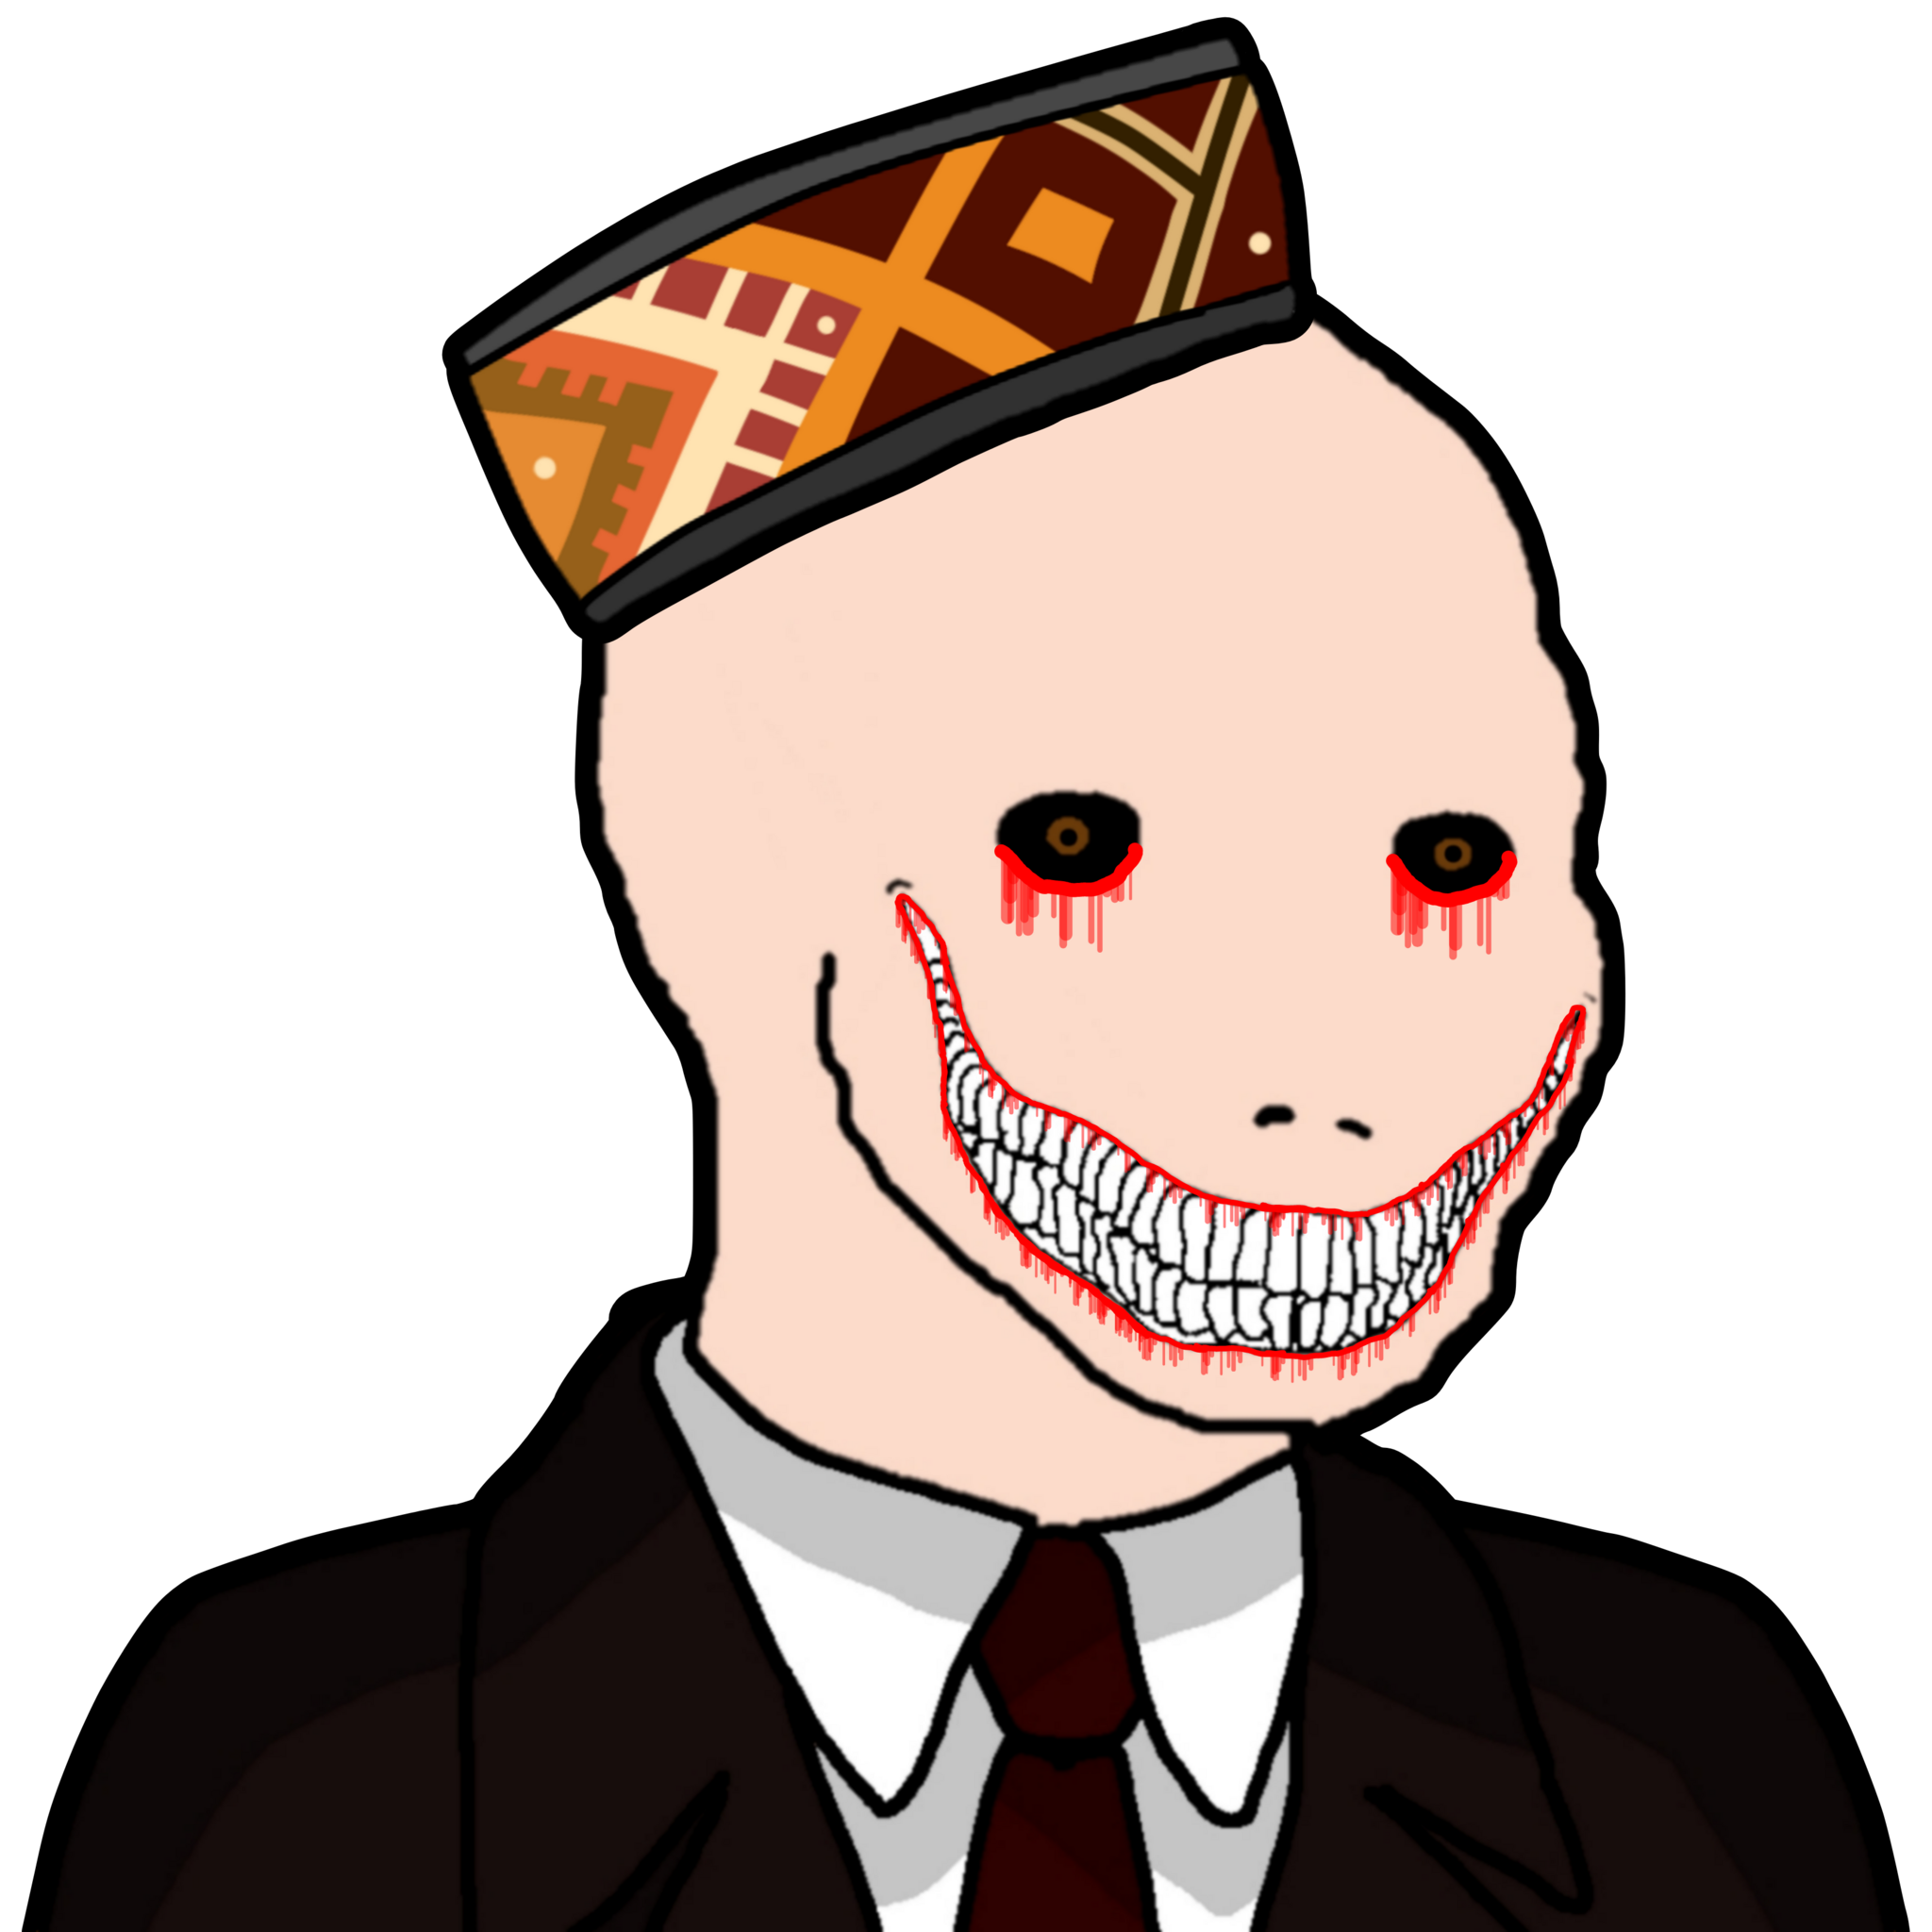
Label: 5_Oomer